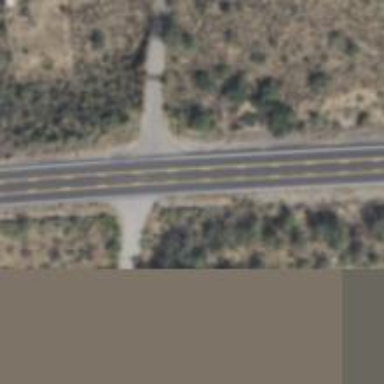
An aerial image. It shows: Stop road.